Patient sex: M
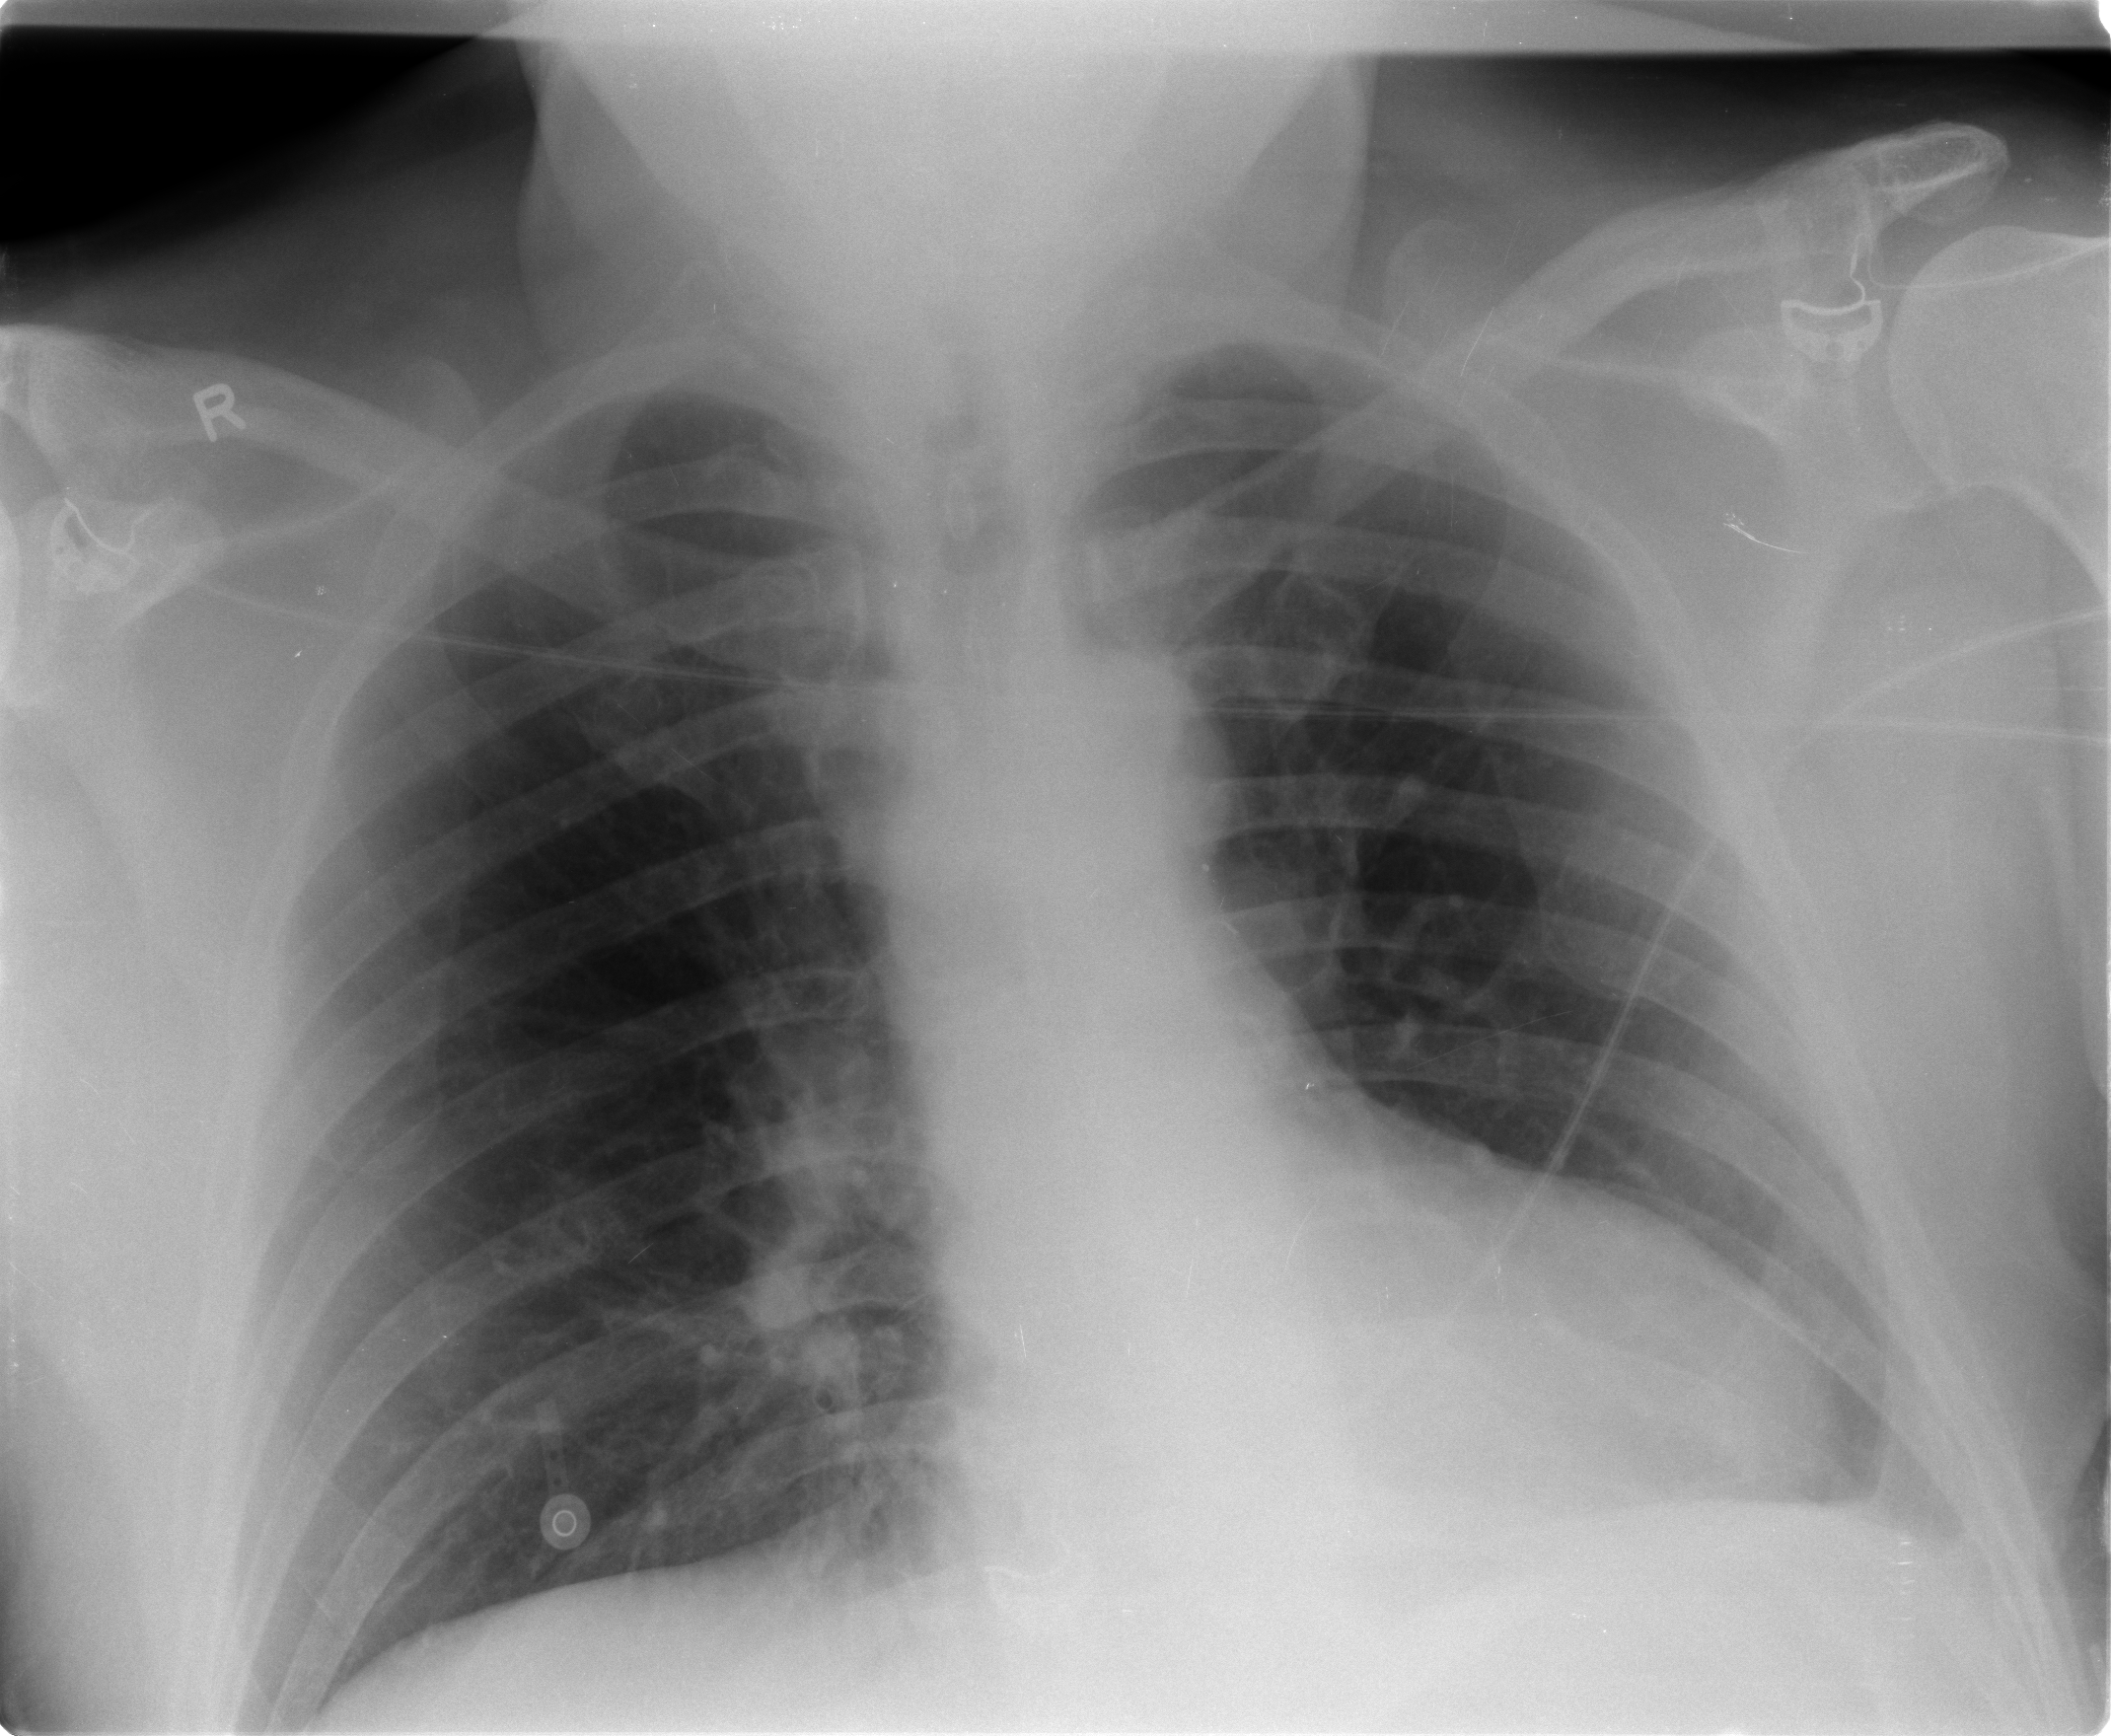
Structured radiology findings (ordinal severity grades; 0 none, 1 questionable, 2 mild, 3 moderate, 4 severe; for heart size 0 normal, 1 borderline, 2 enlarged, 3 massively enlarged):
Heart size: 0
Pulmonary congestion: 0
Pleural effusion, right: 0
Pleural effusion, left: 2
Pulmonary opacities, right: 0
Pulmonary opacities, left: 0
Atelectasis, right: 0
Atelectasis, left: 2